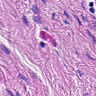
Metastatic tissue present: no